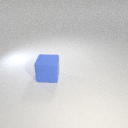
large blue rubber cube